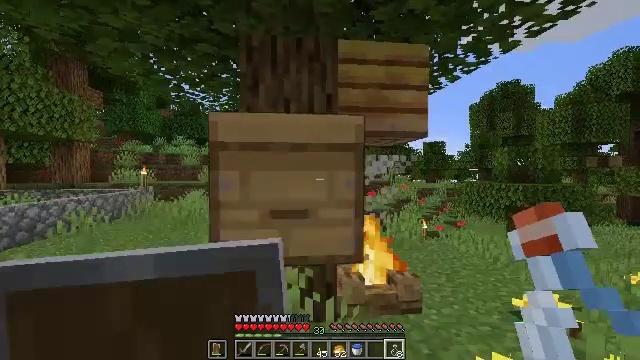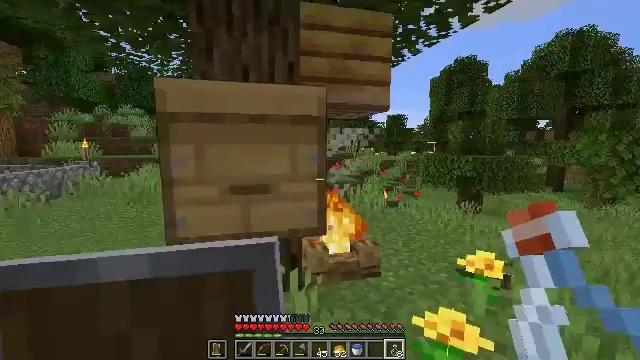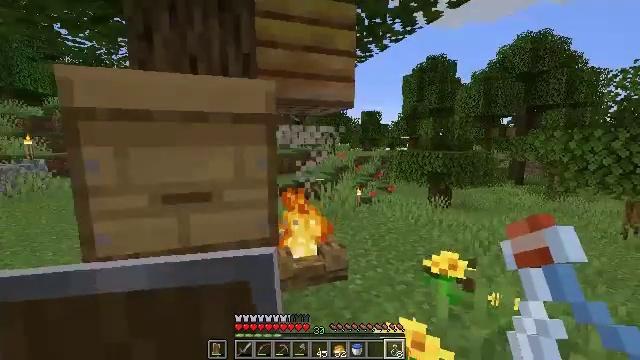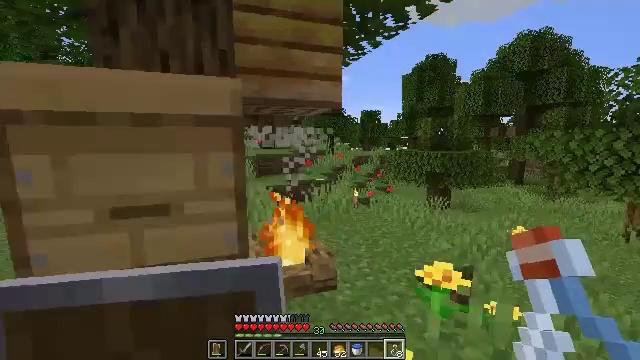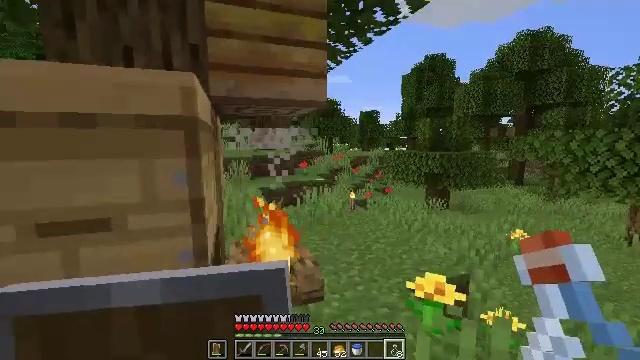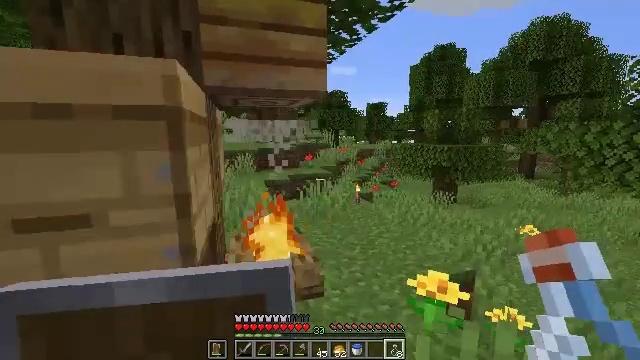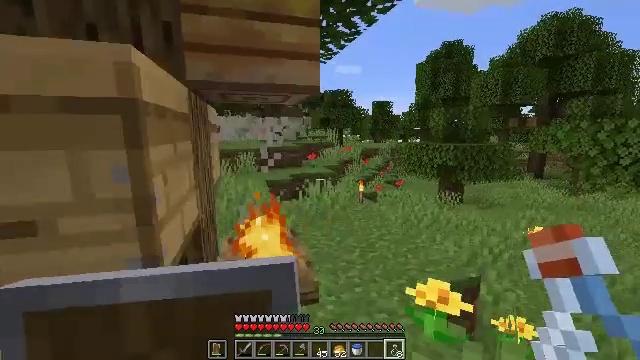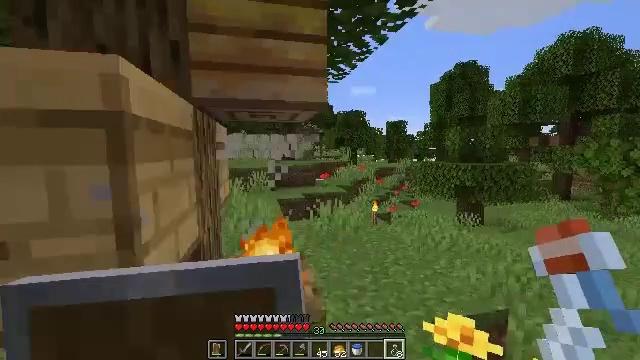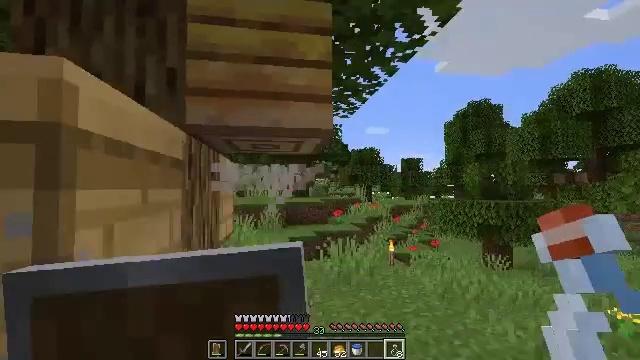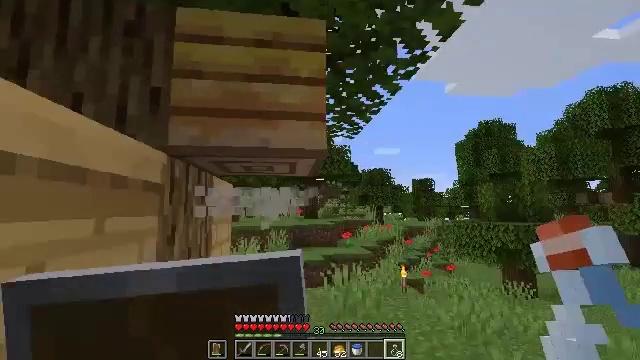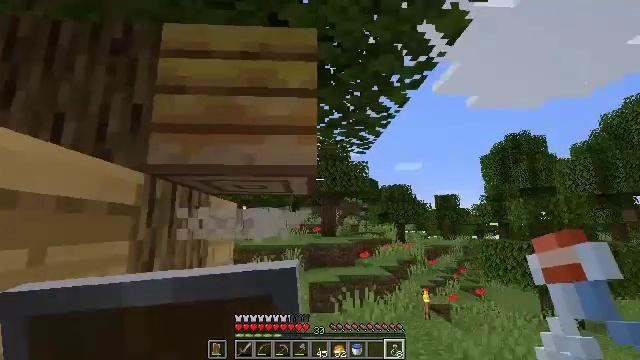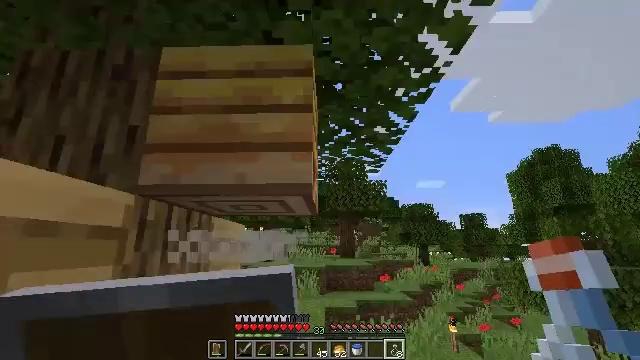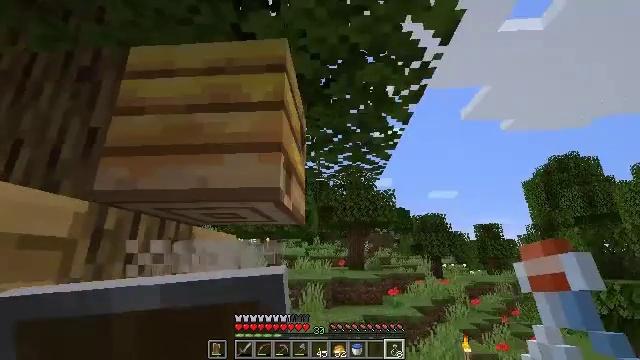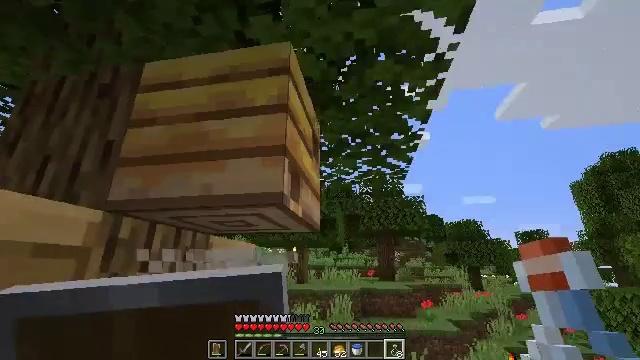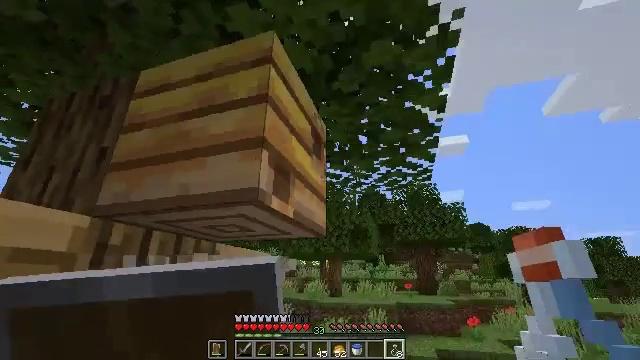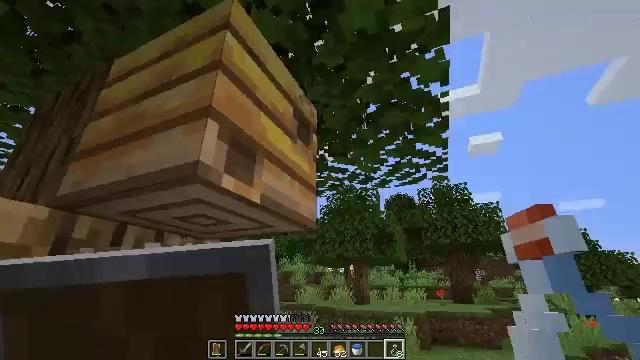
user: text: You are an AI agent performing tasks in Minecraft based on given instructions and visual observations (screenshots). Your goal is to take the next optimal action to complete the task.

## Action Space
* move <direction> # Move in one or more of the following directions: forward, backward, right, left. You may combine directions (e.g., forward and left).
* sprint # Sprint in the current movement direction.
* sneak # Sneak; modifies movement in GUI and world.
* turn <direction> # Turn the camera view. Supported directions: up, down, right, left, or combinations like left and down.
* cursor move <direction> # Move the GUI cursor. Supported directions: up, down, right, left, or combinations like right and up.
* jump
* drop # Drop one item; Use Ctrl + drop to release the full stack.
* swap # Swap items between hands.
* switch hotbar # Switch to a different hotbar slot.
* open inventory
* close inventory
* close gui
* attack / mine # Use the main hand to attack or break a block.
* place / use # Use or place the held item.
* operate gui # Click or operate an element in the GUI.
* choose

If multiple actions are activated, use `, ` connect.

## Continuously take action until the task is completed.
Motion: motion action
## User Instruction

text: Gather dandelions in the field.
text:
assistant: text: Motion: move forward and move right, turn right and down
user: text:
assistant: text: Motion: move forward and move right, turn right
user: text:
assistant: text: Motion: move forward and move right
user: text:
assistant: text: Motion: move forward and move right
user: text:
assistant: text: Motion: move forward and move right, turn left and down
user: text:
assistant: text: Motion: move forward, turn left
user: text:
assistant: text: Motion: move forward, turn left and up
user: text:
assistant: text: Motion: move forward and move right, turn left and up
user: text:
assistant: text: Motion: move forward and move right, turn left and up
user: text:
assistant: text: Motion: move forward and move right, turn left and up
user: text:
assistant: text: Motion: move forward and move right, turn left and up
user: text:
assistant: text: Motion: move forward and move right, turn left and up
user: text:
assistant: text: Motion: move forward and move right, turn left and up
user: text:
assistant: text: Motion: move forward and move right, turn left and up
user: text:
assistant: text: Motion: move forward and move right, turn left and up
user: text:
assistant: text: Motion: move forward and move right, turn left and up
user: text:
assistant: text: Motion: move forward and move right, turn left and up
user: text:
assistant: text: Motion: move right, turn left
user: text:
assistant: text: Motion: turn left and up, use / place
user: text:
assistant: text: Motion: use / place
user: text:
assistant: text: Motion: no_op
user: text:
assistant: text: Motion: use / place
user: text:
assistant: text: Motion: no_op
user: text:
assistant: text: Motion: turn right and down
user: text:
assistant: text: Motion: move forward, turn right and down
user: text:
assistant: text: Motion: move forward, turn right and down
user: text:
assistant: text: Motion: move forward, turn right and down
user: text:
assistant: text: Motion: move forward, sprint, turn right
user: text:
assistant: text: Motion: move forward, sprint
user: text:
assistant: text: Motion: move forward, turn right and down